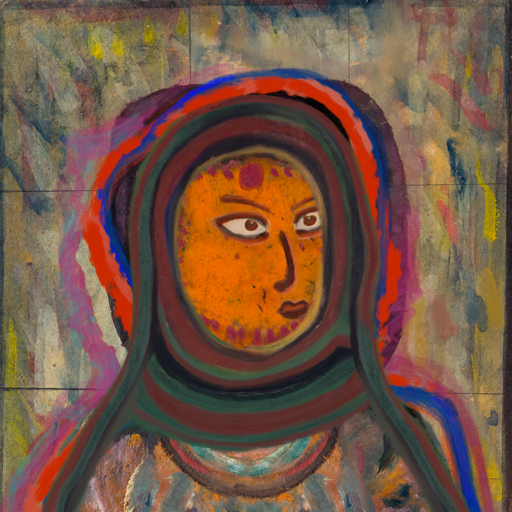
Background: GypsyMother, Head And Neck Side: Doll_w_Hair, Face Side: Roy_Bahadur, Bust: Boggyland, Hair Side: Experience, Head Accessory: After_Raid_Scarf, Second Necklace: Blank, Necklace: Blank, Baby: Blank